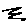
Label: zigzag